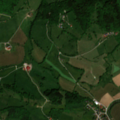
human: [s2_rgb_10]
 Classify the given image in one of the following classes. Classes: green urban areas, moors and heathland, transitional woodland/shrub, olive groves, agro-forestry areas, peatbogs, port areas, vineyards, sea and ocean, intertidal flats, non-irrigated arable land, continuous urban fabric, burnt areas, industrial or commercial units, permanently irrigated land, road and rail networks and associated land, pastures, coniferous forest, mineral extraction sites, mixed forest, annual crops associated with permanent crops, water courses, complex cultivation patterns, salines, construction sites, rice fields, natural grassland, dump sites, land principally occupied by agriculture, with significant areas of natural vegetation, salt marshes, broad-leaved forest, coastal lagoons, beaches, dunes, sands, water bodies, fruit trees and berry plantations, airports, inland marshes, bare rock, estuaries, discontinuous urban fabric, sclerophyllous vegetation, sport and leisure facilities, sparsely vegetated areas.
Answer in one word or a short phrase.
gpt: discontinuous urban fabric, pastures, complex cultivation patterns, land principally occupied by agriculture, with significant areas of natural vegetation, mixed forest